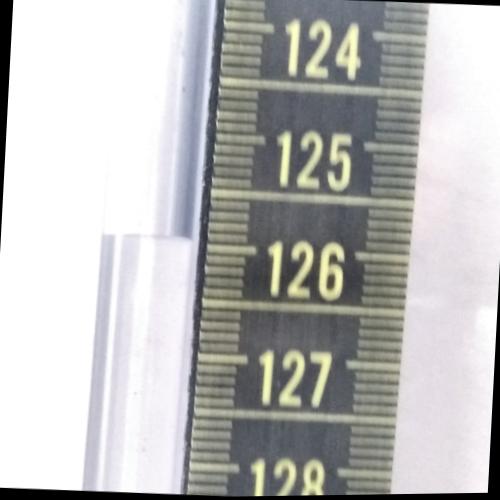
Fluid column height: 125.9 cm